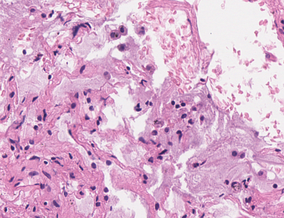
Tumor epithelial tissue: no
Tumor-associated stroma tissue: no
Normal tissue: yes